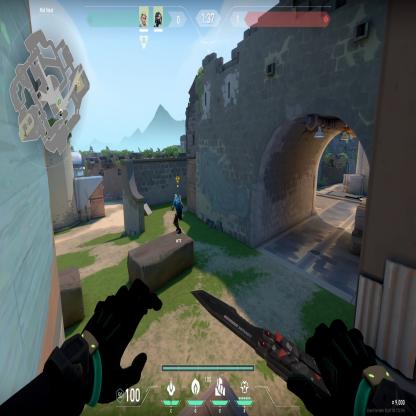
Label: teammate